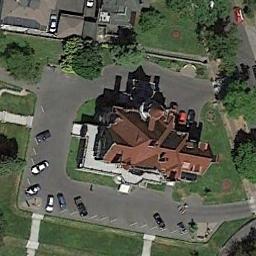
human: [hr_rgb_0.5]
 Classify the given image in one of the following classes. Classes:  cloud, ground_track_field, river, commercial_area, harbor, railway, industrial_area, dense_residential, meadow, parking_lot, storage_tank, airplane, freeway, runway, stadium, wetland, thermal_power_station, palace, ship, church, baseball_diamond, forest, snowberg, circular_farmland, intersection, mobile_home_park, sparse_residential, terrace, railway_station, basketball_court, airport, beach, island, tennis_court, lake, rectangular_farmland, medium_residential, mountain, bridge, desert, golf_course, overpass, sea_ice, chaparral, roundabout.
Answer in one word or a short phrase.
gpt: palace